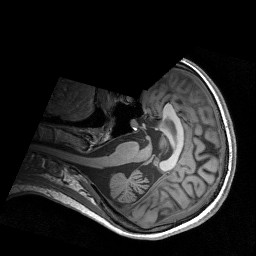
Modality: T1w
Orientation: axial
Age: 22
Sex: female
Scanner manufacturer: siemens
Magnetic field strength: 3 T
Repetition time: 1.9 s
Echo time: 0.00226 s